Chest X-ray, PA view. Patient: 61 years old, sex F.
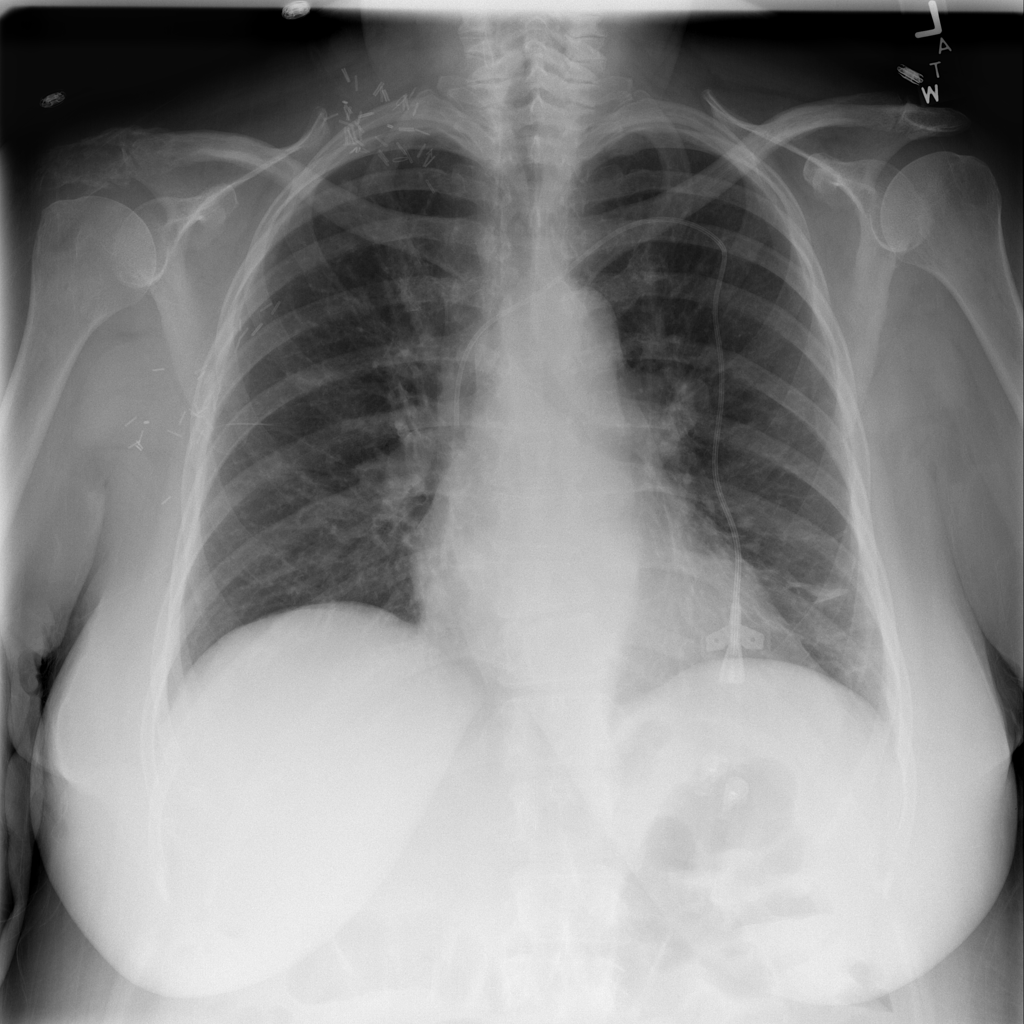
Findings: Atelectasis